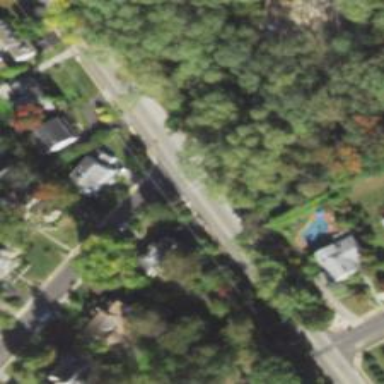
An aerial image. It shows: Marked road crossing.